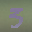
Label: 3